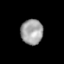
Tissue: lung
Cell type: Epithelial cells
Senescence score: 0.2339
Nuclear area (px): 543
Mean DAPI intensity: 161.727